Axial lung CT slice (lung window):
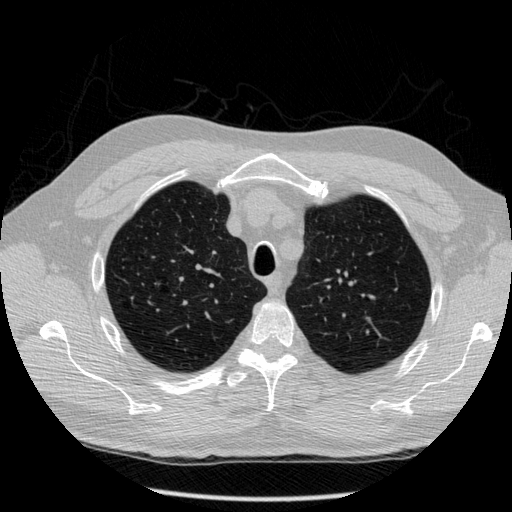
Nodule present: no